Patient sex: M
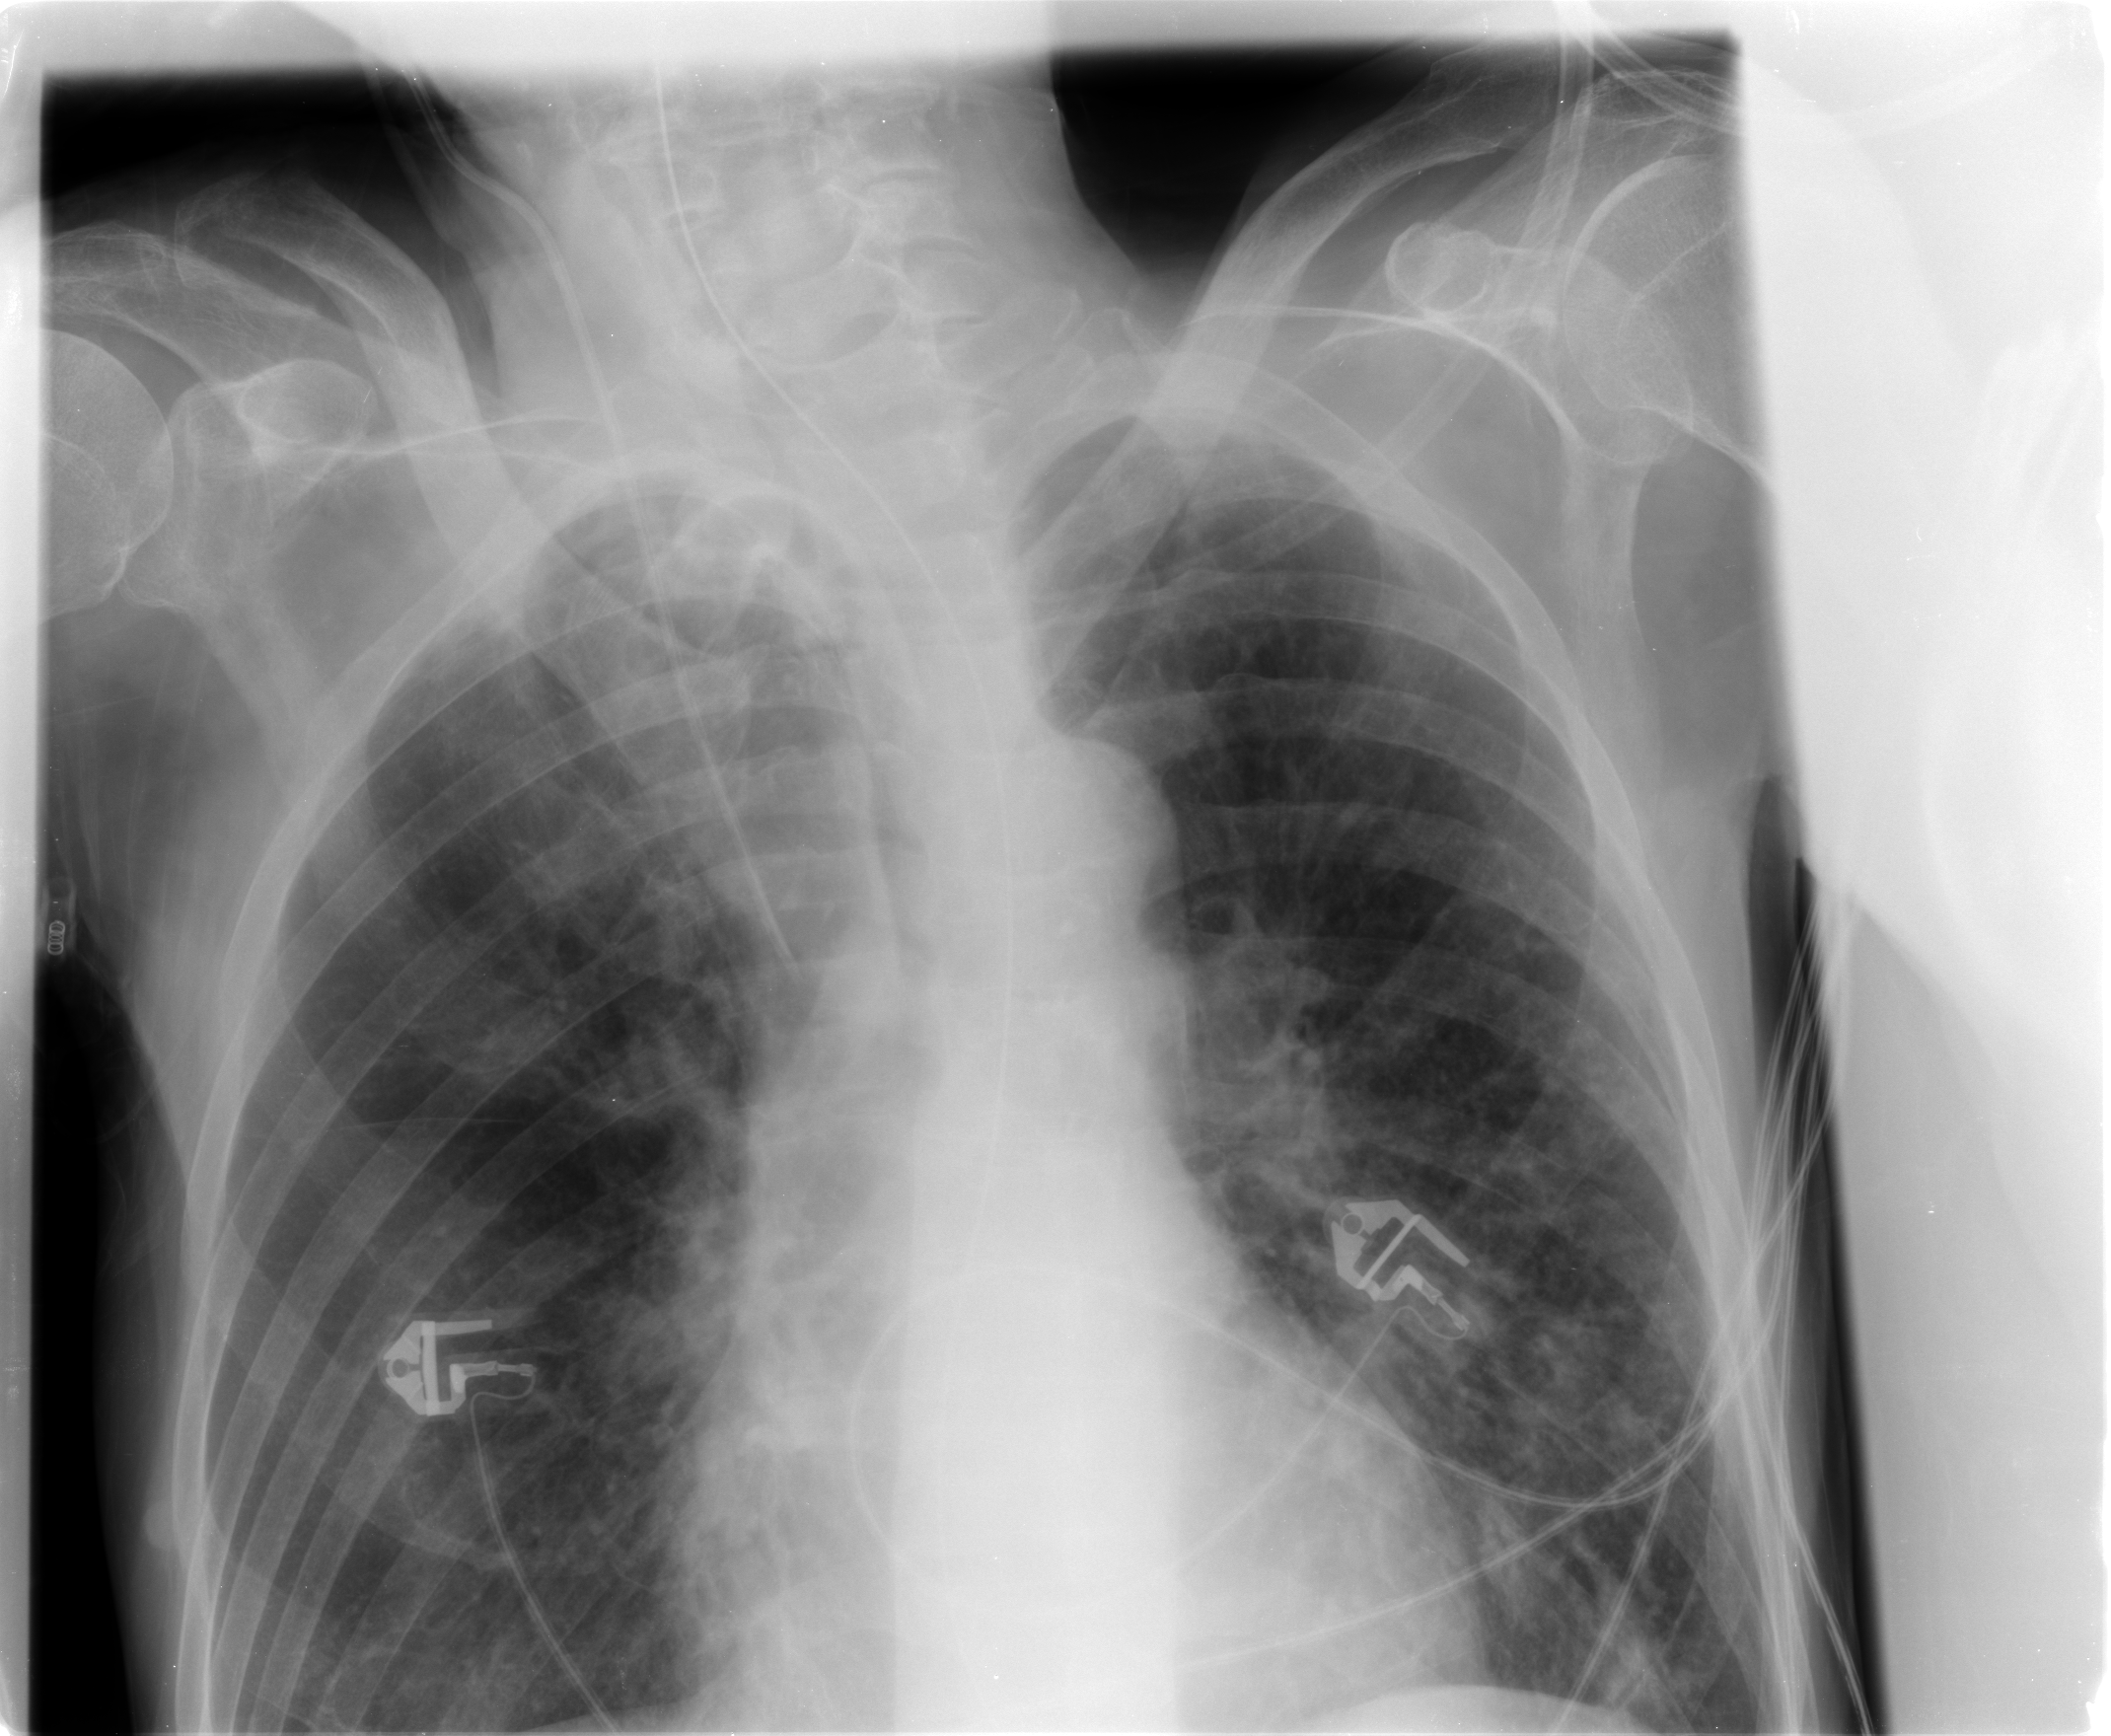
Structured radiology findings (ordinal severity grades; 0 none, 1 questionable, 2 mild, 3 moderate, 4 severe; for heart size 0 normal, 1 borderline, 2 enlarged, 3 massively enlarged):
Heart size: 0
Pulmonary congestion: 0
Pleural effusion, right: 0
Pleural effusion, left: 0
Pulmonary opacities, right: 0
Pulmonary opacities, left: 2
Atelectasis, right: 0
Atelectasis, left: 2